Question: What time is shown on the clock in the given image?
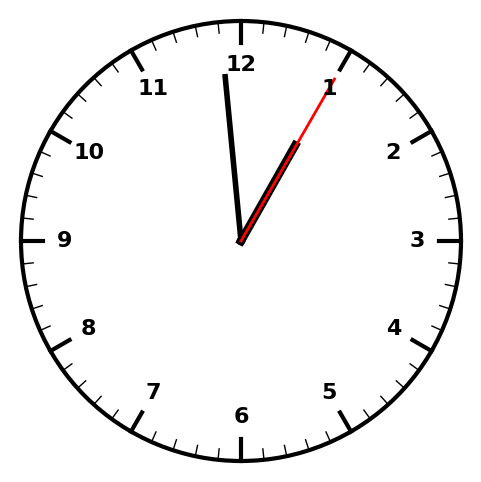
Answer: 12:59:05